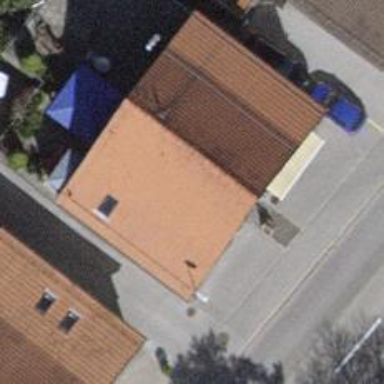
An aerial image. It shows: Bakery.